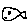
Label: fish